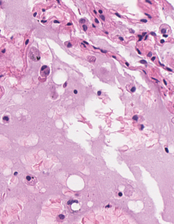
Tumor epithelial tissue: no
Tumor-associated stroma tissue: no
Normal tissue: yes